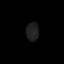
Tissue: lung
Cell type: T cells
Senescence score: 0.2193
Nuclear area (px): 222
Mean DAPI intensity: 31.959